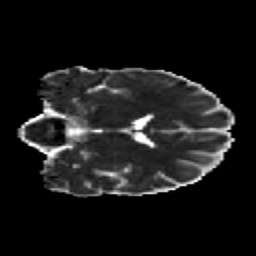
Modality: MD
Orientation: coronal
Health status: healthy
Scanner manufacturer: siemens
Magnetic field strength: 3 T
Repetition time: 10.6 s
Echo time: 0.092 s